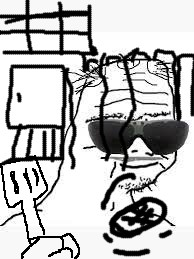
Label: 5_Boomer